Field crop: maize
Growth stage: 1
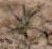
Species: salsola